Field crop: maize
Growth stage: 1
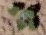
Species: chenopodium